Question: My combobox is bound with google search results.
'''
<ComboBox
Style="{StaticResource ComboBoxStyle}"
IsEditable="True"
IsTextSearchEnabled="False"
ItemsSource="{Binding GoogleSuggest.SuggestedQueries}"
SelectedItem="{Binding GoogleSuggest.SelectedQuery}"
>
<ComboBox.ItemTemplate>
<DataTemplate>
<Grid>
<Grid.ColumnDefinitions>
<ColumnDefinition Width="Auto" />
<ColumnDefinition Width="*" />
</Grid.ColumnDefinitions>
<Image Source={Binding IconPath, Converter={StaticResource IconPathToImageSource} Width="32" Height="32" />
<StackPanel Grid.Column="1">
<TextBlock Text="{Binding Query}" Margin="0,8" FontSize="24" />
<TextBlock Text="{Binding URL}" Margin="0,8" FontSize="16" />
</StackPanel>
</Grid>
</DataTemplate>
</ComboBox.ItemTemplate>
</ComboBox>
'''
My Model looks like this
'''
public class Model_SuggestedQueries : ViewModelBase
{
private string _Query = string.Empty;
public string Query
{
get { return _Query; }
set
{
if (_Query != value)
{
_Query = value;
base.RaisePropertyChanged("Query");
}
}
}
private int _Index = 0;
public int Index
{
get { return _Index; }
set
{
if (_Index != value)
{
_Index = value;
base.RaisePropertyChanged("Index");
}
}
}
private string _URL = 0;
public string URL
{
get { return _URL; }
set
{
if (_URL != value)
{
_URL = value;
base.RaisePropertyChanged("URL");
}
}
}
private string _Icon = 0;
public string Icon
{
get { return _Icon; }
set
{
if (_Icon != value)
{
_Icon = value;
base.RaisePropertyChanged("Icon");
}
}
}
}
'''
But when I make a selection, the .Text field looked like this.

How can I show the "Query" value instead of the object name?
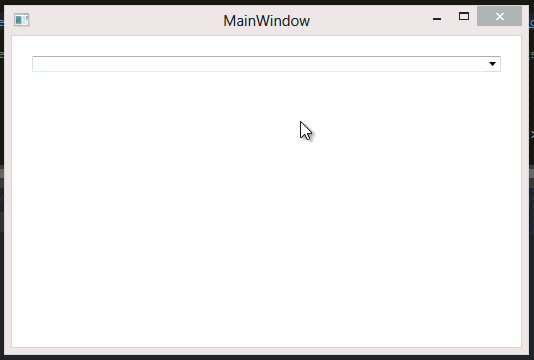
Answer: Have you tried to add the attribute to your ComboBox Control ?
'''
<ComboBox
Style="{StaticResource ComboBoxStyle}"
IsEditable="True"
IsTextSearchEnabled="False"
ItemsSource="{Binding GoogleSuggest.SuggestedQueries}"
SelectedItem="{Binding GoogleSuggest.SelectedQuery}"
DisplayMemberPath="Query"
>
'''
If it doesn't work you may try to override the method of your class.